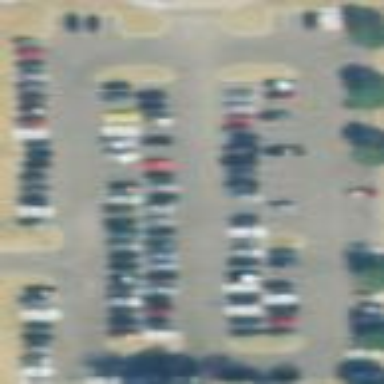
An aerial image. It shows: Parking area with surface.